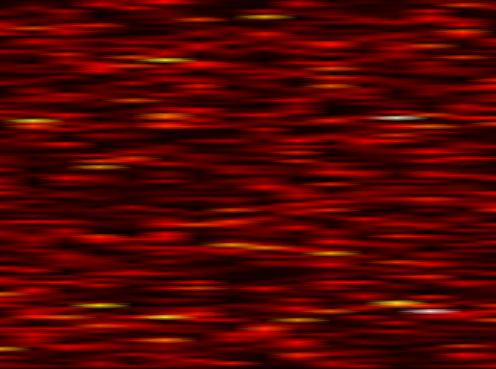
Label: WOLA